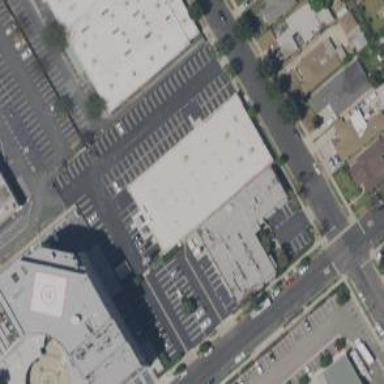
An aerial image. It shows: Commercial building.